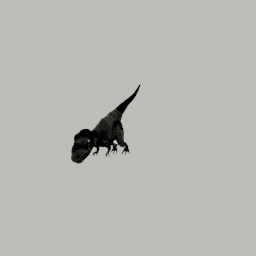
Label: animals